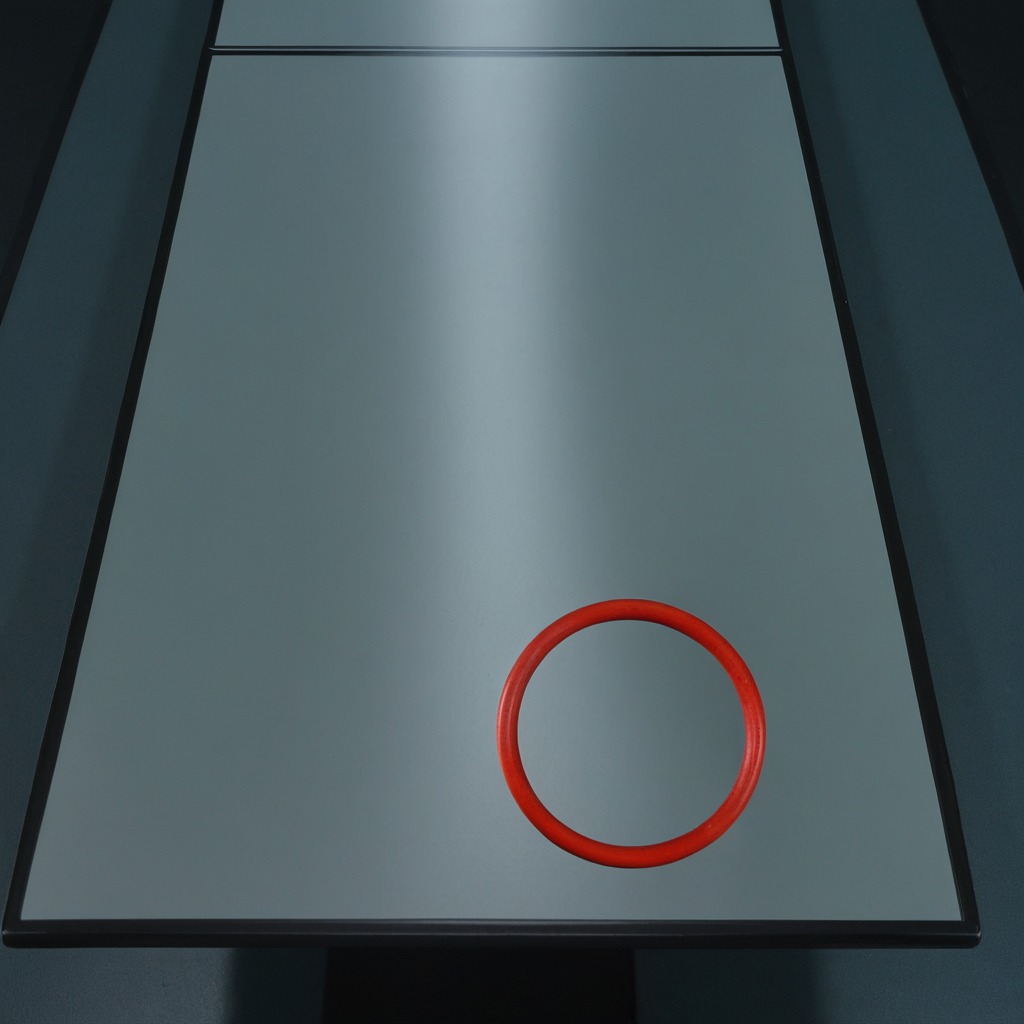
A rubber O-ring is lying on the table in the railway signal maintenance room.